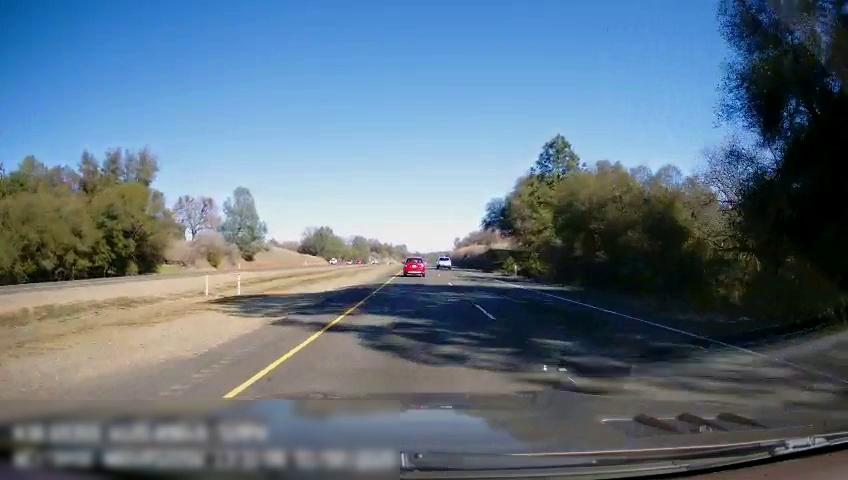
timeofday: Day
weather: Sunny
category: Drivable Space
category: Drivable Space
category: Vehicles | Car
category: Vehicles | SUV
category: Lanes | Current Lane
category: Lanes | Current Lane
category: Lanes | Alternate Lane